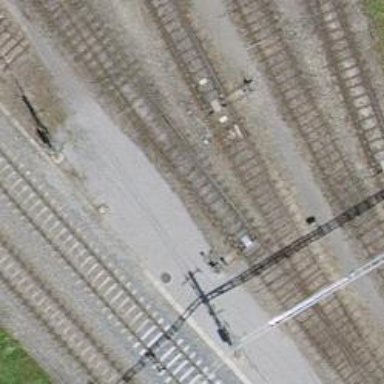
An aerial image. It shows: Railway yard with one track. The railway is electrified with contact line.